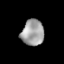
Tissue: lung
Cell type: Endothelial cells
Senescence score: 0.2224
Nuclear area (px): 571
Mean DAPI intensity: 160.909